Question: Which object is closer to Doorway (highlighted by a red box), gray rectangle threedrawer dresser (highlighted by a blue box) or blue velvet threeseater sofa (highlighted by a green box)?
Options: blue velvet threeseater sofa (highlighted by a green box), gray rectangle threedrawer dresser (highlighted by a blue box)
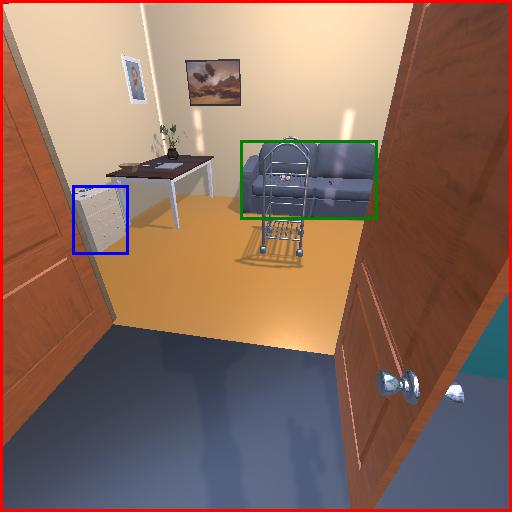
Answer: blue velvet threeseater sofa (highlighted by a green box)